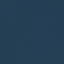
Land use / land cover class: SeaLake